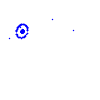
Particle: electron